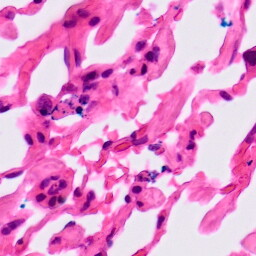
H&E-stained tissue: Lung